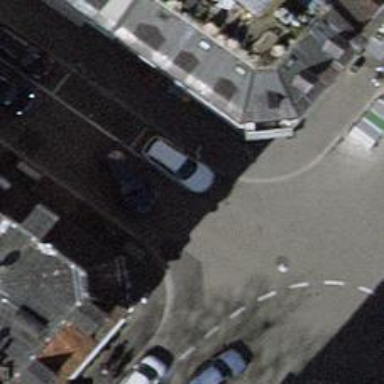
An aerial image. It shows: Parking lane.